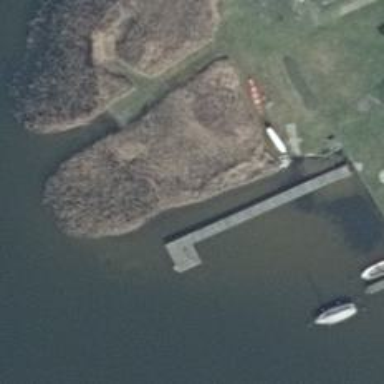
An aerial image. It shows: Man-made pier.